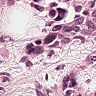
Metastatic tissue present: yes